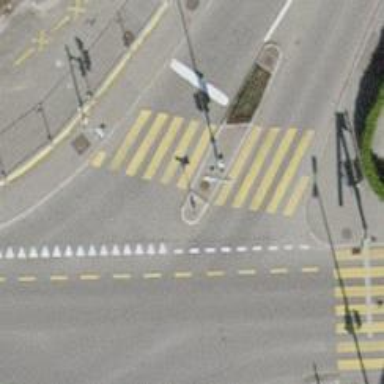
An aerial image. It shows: Marked crossing on footway with clear markings.